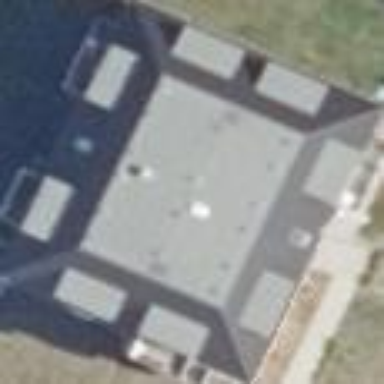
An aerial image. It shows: Quadruple saltbox roof shape on apartment building.